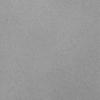
Label: dusty